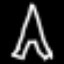
Label: The Eiffel Tower